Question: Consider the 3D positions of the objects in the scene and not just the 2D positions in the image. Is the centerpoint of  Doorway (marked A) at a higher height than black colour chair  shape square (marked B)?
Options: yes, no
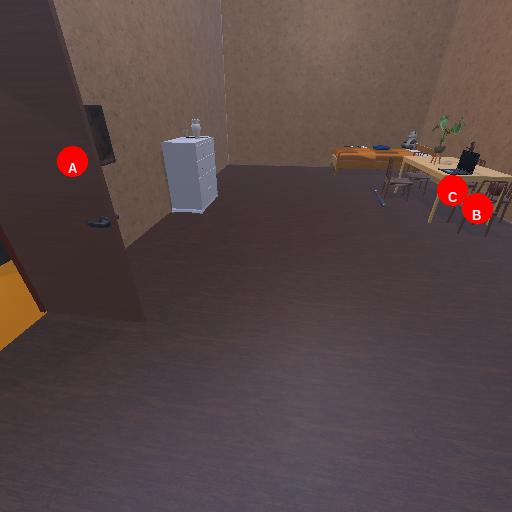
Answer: yes